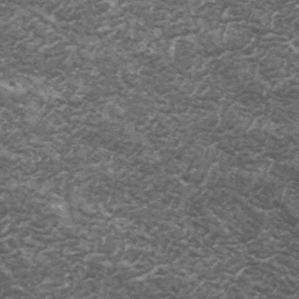
Label: frost